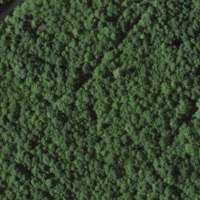
EUNIS habitat code: 45
Species observed at this site:
Adoxa moschatellina